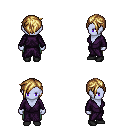
a pixel art fantasy rpg character, female body template, dark elf, purple skin, purple robe, teal pants, blonde pixie cut hairstyle, black shoes, four views (front, back, left, right), 2x2 character sprite sheet, small pixel art, hard edges, no anti-aliasing